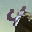
Label: 4